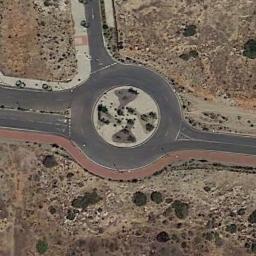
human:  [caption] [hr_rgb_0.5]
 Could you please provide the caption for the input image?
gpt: Several trees are next to the roundabout .

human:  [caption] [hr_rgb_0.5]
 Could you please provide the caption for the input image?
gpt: The roundabout with three exits and entrances is in the wasteland .

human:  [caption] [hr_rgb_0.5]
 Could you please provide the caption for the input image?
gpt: The roundabout is on the bare land next to trees .

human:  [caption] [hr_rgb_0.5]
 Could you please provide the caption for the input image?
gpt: There are several moving vehicles on the road at the roundabout, With some trees and a large area of ​​wasteland around the roundabout .

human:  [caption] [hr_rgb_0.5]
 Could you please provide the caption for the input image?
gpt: There are three roads connecting to the roundabout .